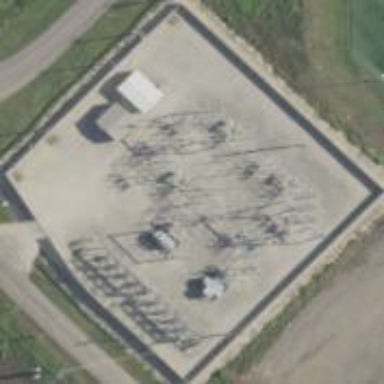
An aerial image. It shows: Distribution level power substation surrounded by fence.